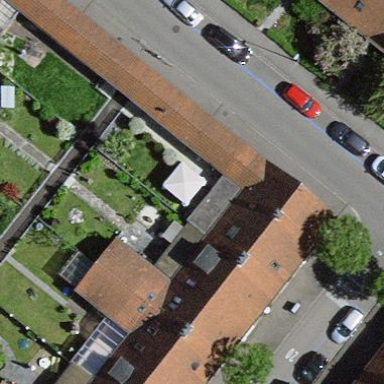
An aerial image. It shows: Terrace building.